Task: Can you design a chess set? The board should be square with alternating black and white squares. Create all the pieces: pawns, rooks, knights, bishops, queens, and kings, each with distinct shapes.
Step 4140:
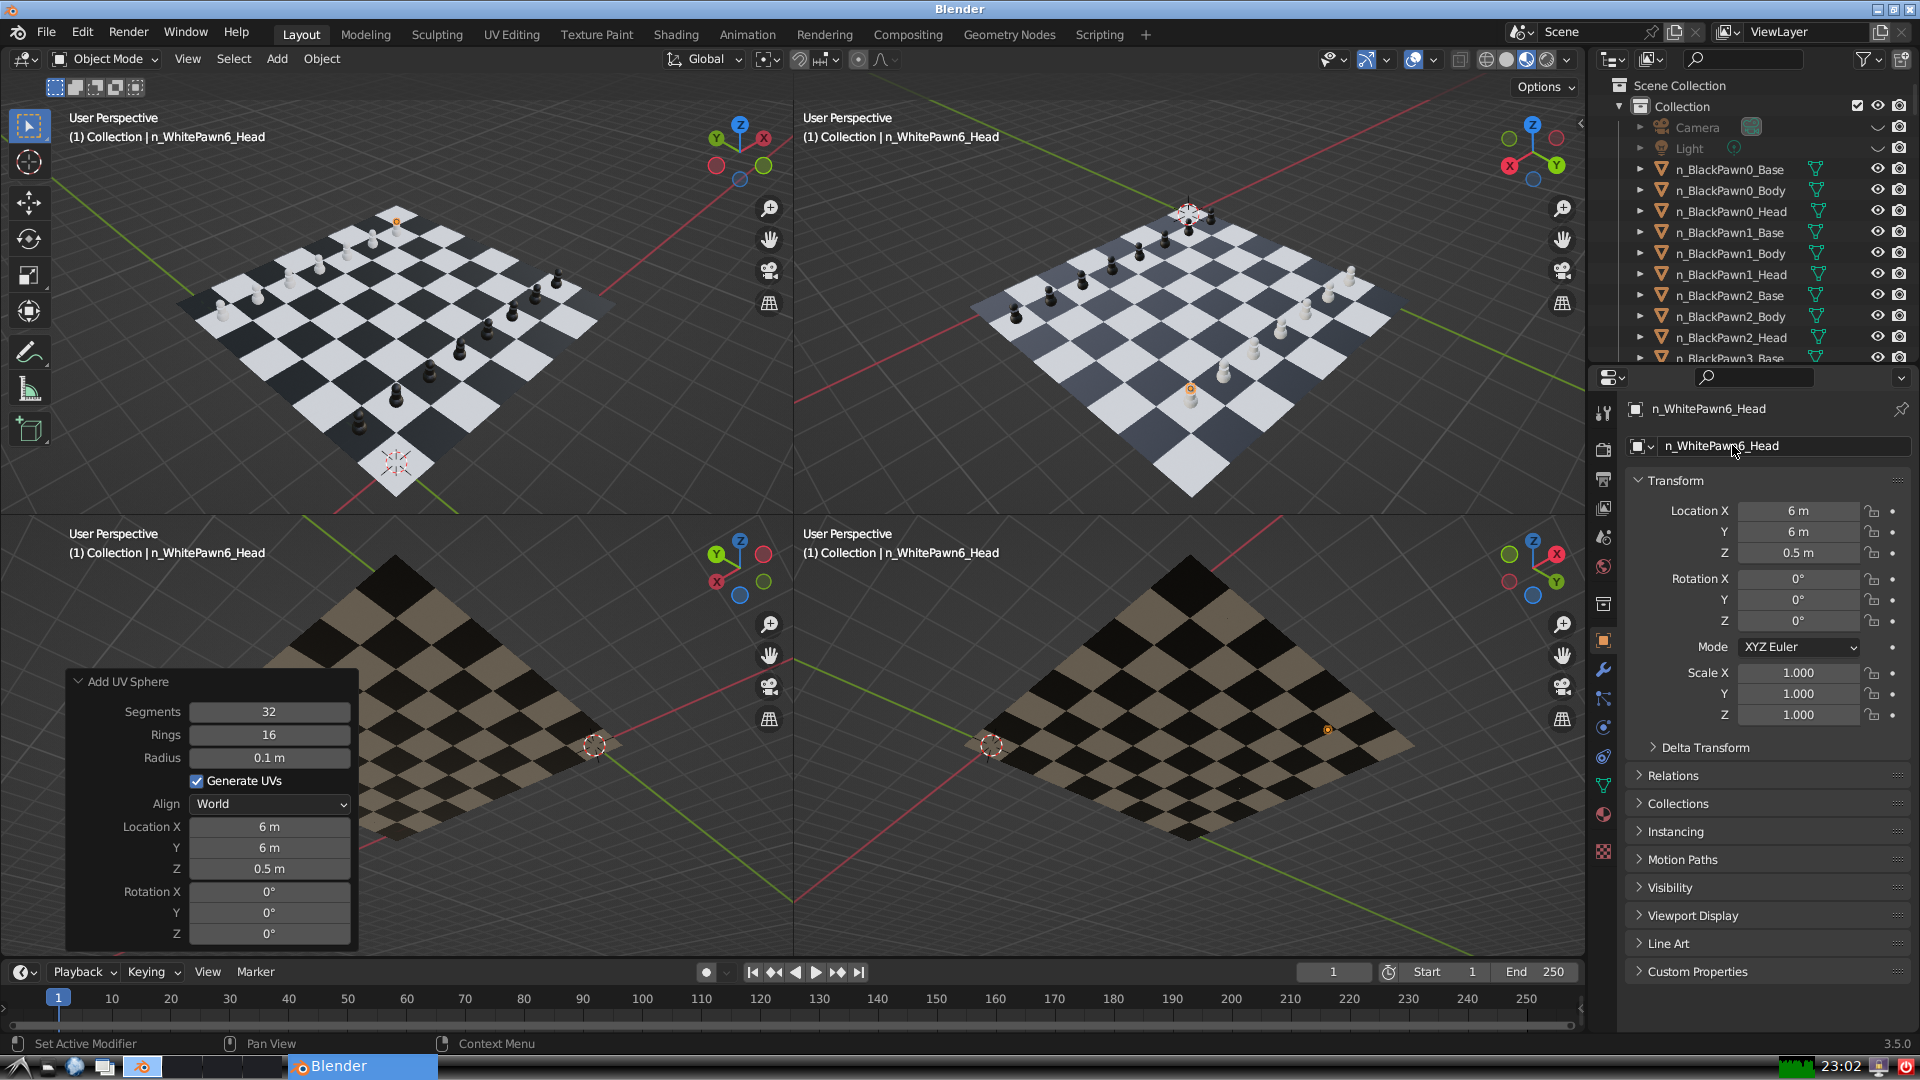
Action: {"mouse_move": [1603, 815]}